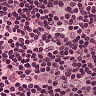
Metastatic tissue present: no